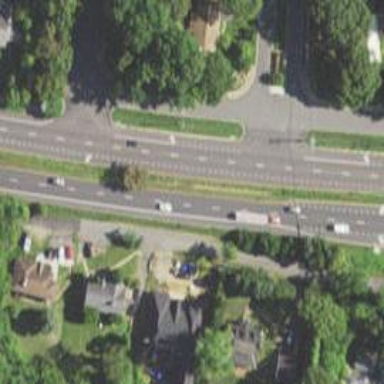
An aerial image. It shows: Primary highway.